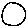
Label: moon